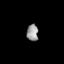
Tissue: lung
Cell type: Endothelial cells
Senescence score: 0.5459
Nuclear area (px): 188
Mean DAPI intensity: 152.612